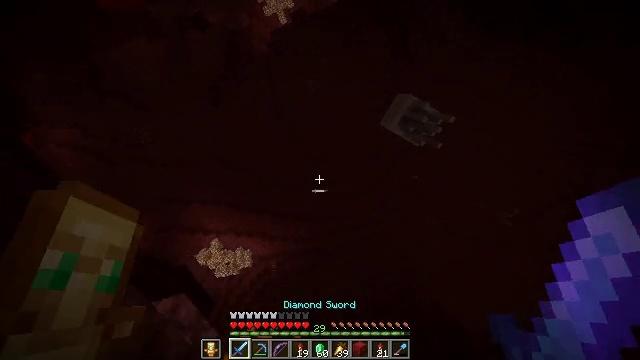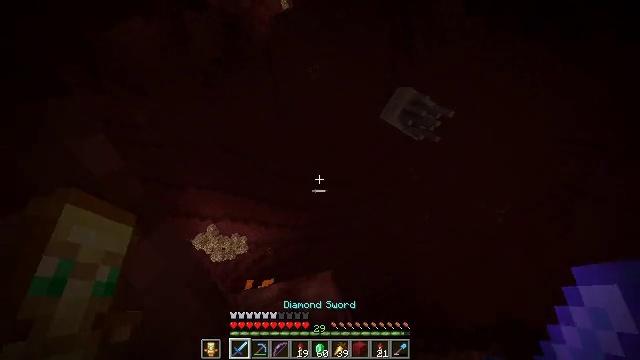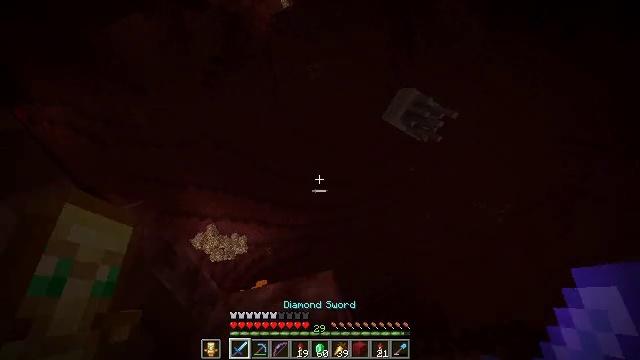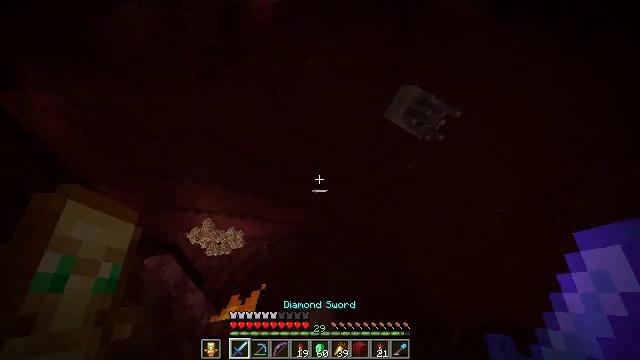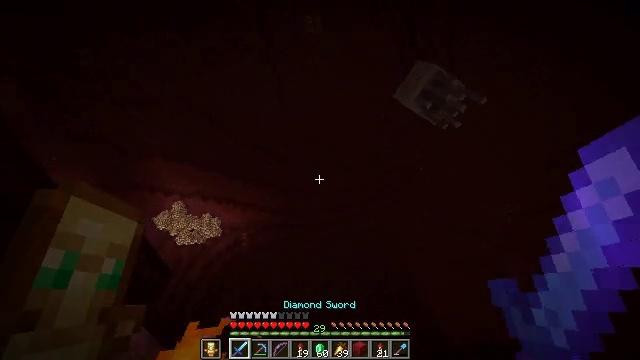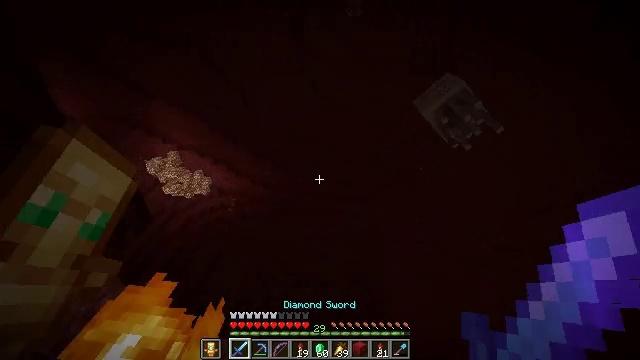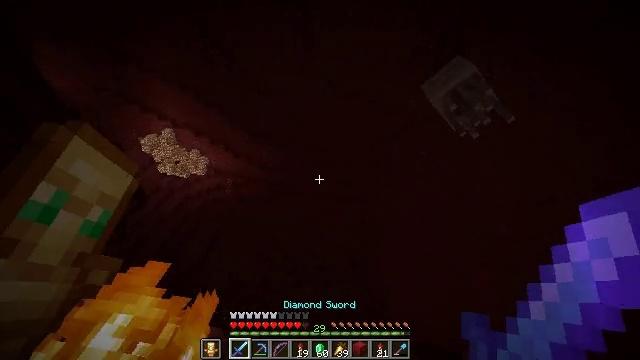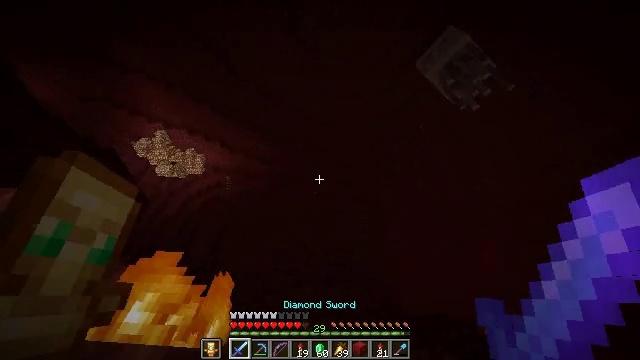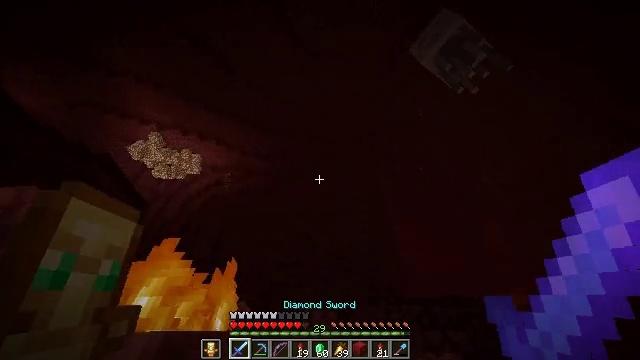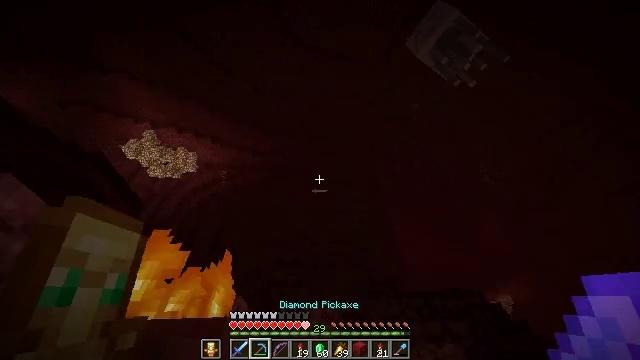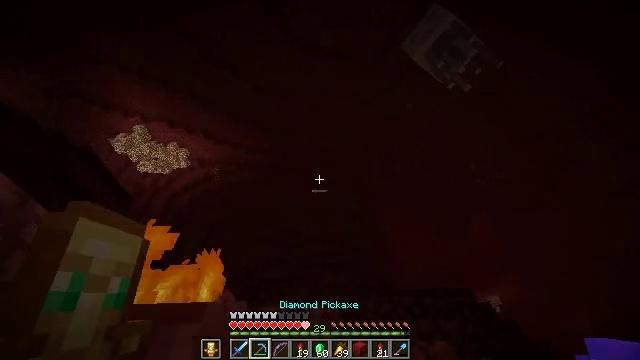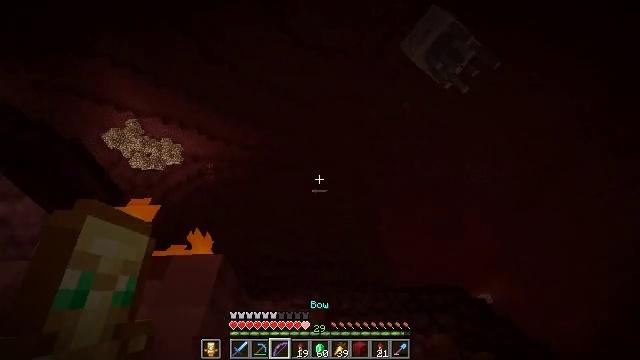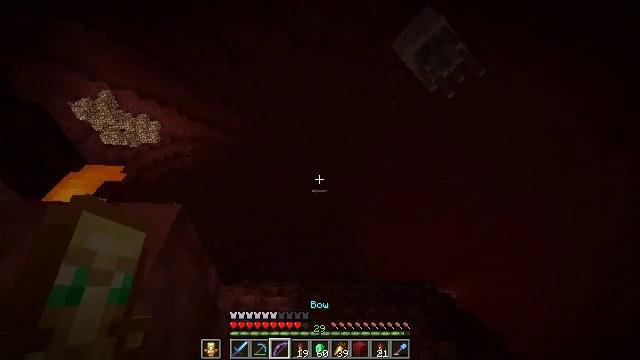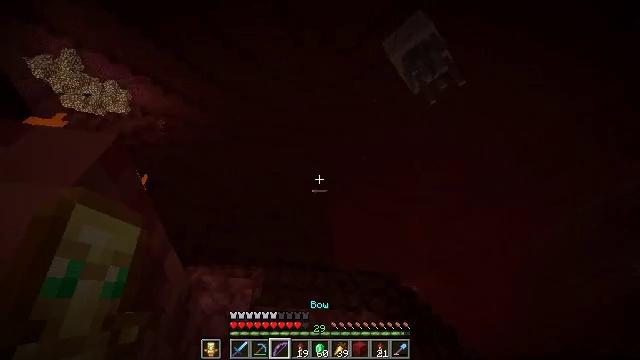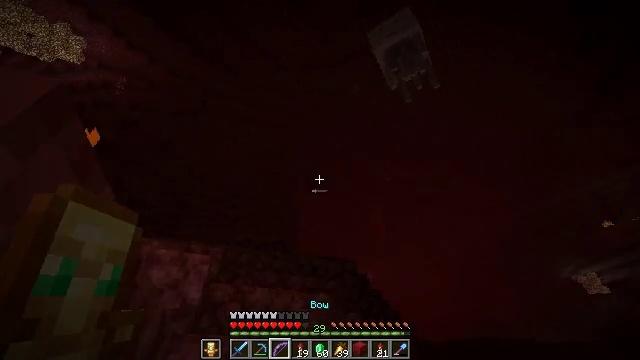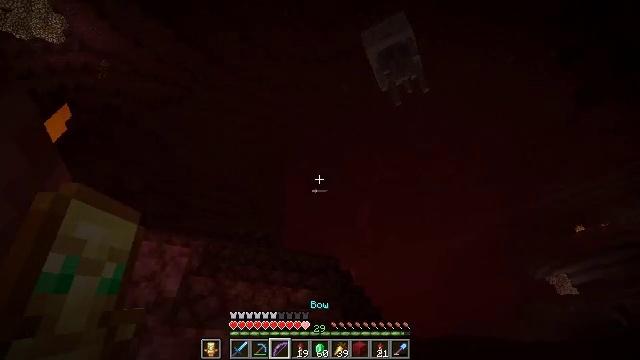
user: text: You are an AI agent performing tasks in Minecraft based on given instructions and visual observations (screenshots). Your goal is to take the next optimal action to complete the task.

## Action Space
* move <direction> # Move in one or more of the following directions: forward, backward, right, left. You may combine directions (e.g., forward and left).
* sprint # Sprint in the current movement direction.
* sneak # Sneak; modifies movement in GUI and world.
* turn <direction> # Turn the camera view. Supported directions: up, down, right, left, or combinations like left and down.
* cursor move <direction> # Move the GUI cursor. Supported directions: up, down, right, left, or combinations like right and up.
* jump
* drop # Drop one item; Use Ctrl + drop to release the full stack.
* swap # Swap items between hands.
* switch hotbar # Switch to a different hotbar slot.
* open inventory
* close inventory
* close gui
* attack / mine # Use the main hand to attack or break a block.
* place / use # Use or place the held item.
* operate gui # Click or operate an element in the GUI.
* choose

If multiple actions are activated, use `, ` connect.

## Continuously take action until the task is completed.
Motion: motion action
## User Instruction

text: Defeat the ghast.
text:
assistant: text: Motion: move forward, sprint, turn right and down
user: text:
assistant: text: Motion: move forward, sprint, jump
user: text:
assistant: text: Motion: move forward, sprint, turn right and down, jump
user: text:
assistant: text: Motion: move forward, sprint, turn right and down, jump
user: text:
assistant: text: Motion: move forward, sprint, turn right and down, jump
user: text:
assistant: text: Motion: move forward, sprint, turn right and down, jump
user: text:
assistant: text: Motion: move forward, sprint, turn down, jump
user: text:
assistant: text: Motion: move forward, sprint, turn down, jump
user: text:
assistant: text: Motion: move forward, sprint, jump
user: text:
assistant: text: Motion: move forward, sprint, turn right
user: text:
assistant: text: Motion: move forward, sprint, turn right
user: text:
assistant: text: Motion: move forward, sprint, turn right and down
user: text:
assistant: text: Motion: move forward, sprint, turn right and down
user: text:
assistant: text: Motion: move forward, sprint, turn right and down
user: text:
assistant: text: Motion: move forward, sprint, turn right
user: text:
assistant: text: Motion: move forward
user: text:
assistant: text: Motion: move forward, sprint
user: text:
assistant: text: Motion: move forward, sprint, turn right
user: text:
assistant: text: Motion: move forward, sprint
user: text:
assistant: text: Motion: move forward, sprint
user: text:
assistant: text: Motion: move forward, sprint
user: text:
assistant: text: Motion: move forward, sprint
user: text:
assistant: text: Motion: move forward, sprint, turn right
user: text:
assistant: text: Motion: move forward, sprint
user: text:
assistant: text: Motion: move forward, sprint, turn right and up
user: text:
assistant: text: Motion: move forward, sprint, turn right and up, jump
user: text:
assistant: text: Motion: move forward, sprint, turn right and up, jump
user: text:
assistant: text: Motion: move forward, sprint, turn right and up, jump
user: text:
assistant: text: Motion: move forward, sprint, turn right and up, jump
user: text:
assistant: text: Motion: move forward, sprint, turn right and up